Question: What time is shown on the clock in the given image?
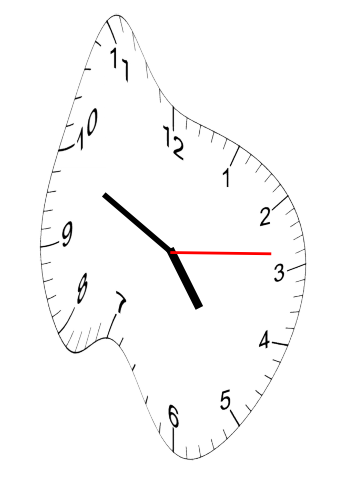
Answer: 04:49:14